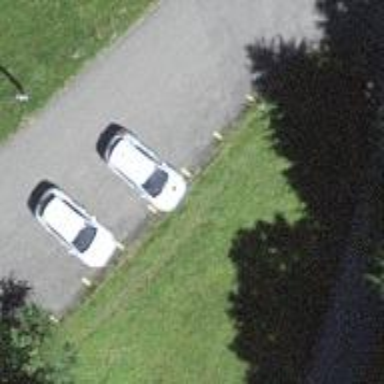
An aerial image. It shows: Parking area.